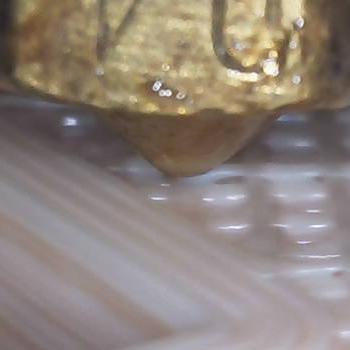
Flow rate: 74%